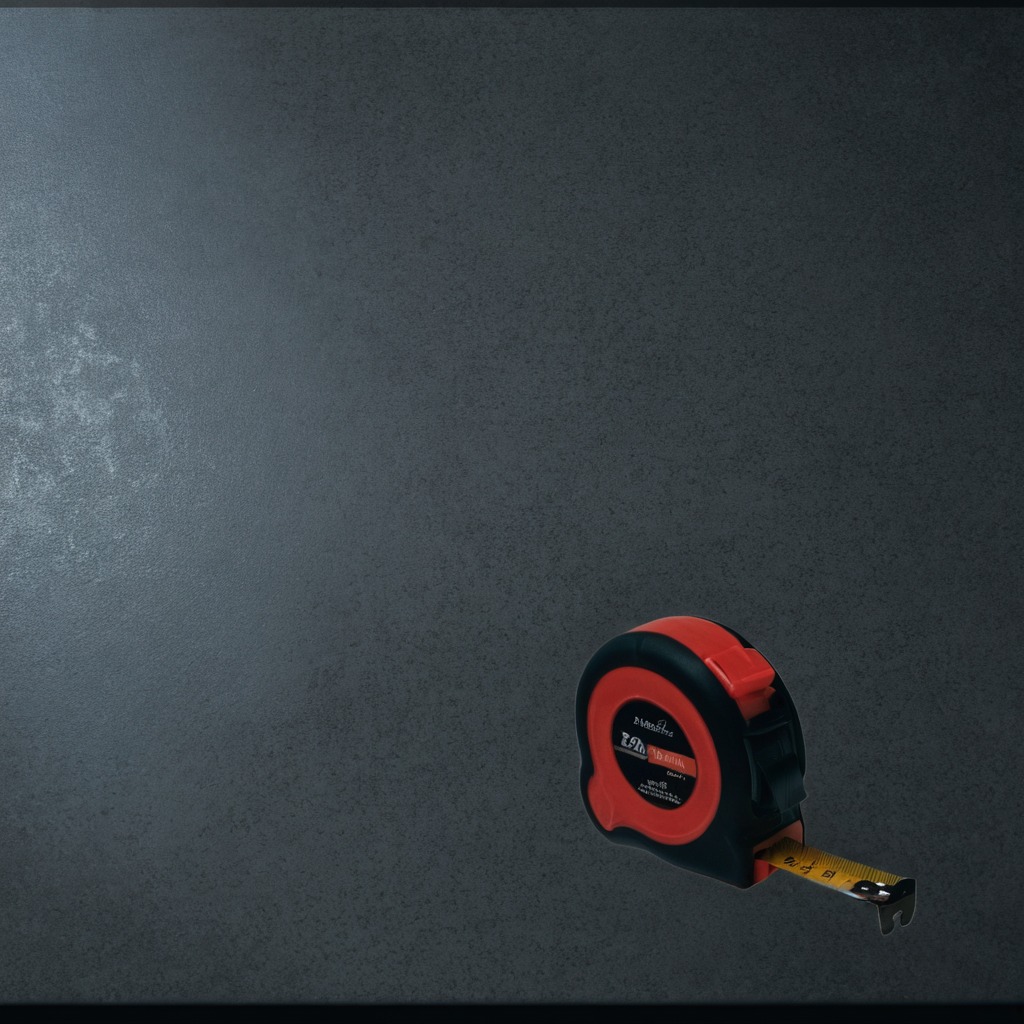
A measuring tape lies on a clean granite table inside a workshop at night dim ambient light soft shadows worn but